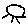
Label: sun